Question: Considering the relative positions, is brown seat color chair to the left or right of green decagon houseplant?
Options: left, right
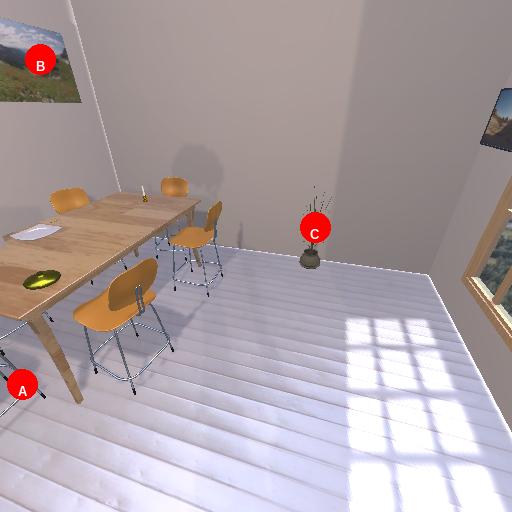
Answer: left